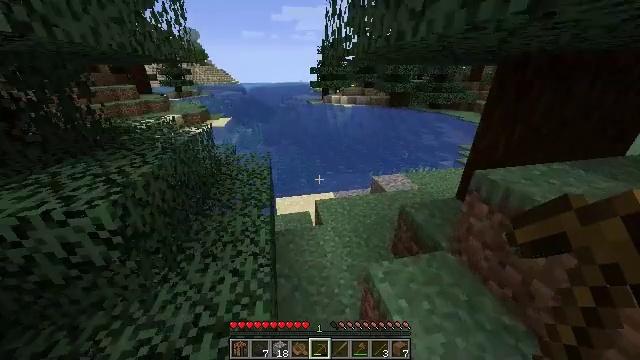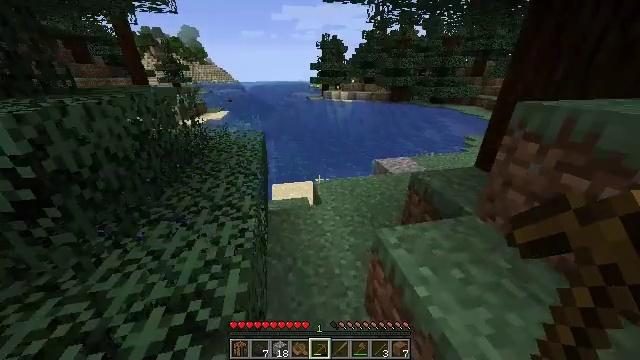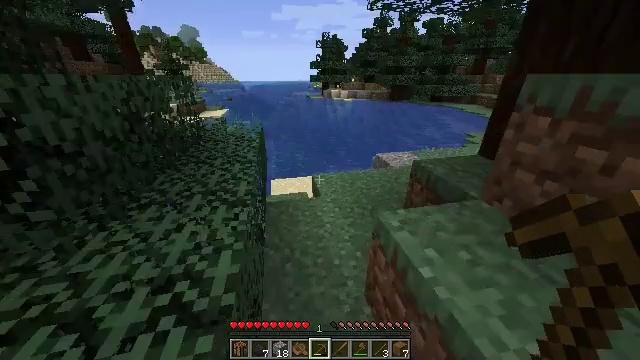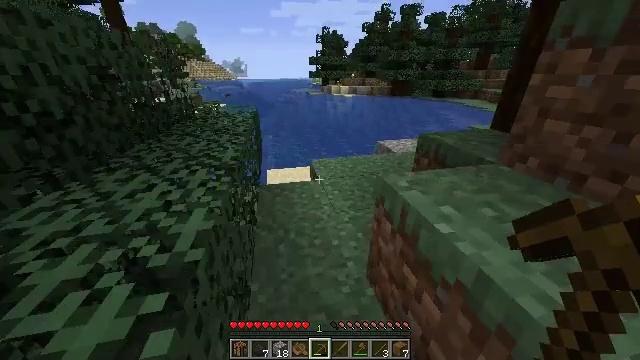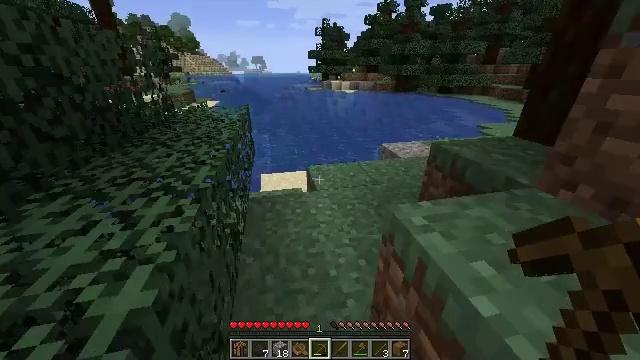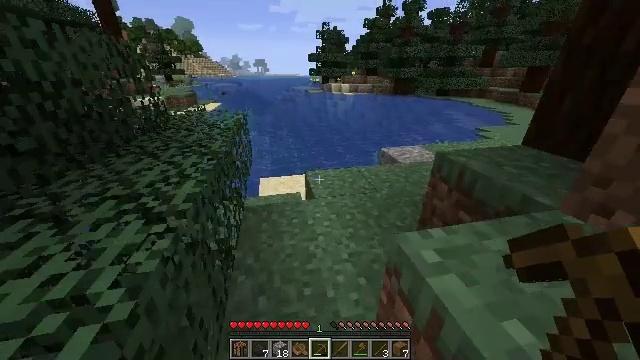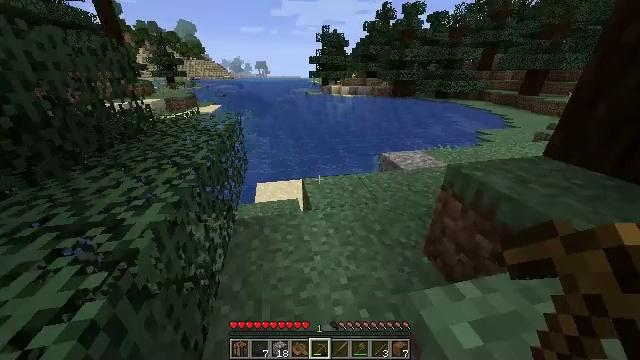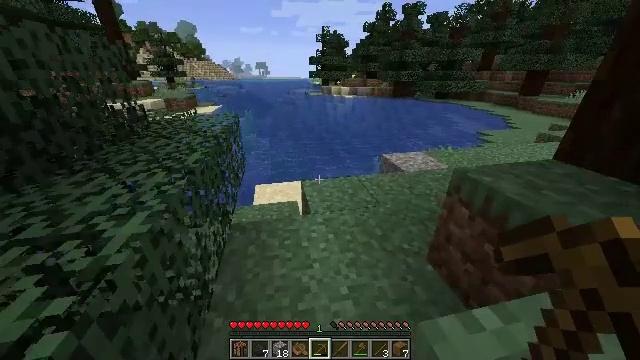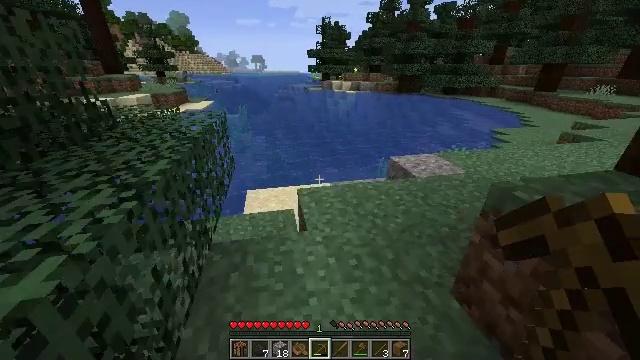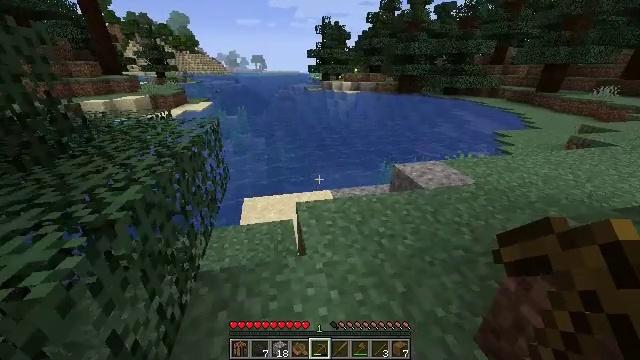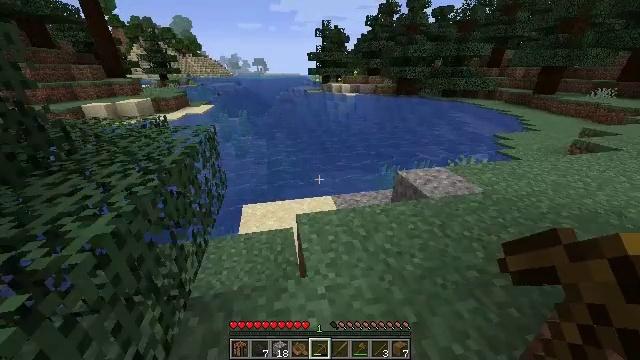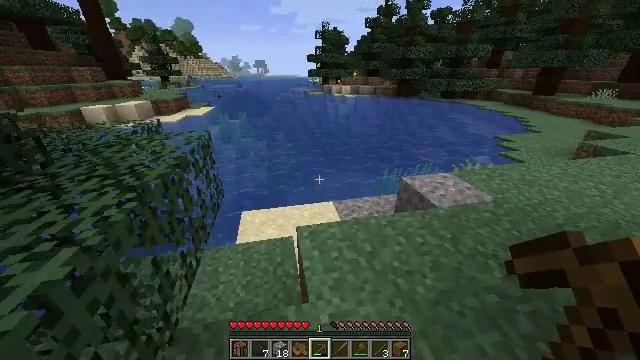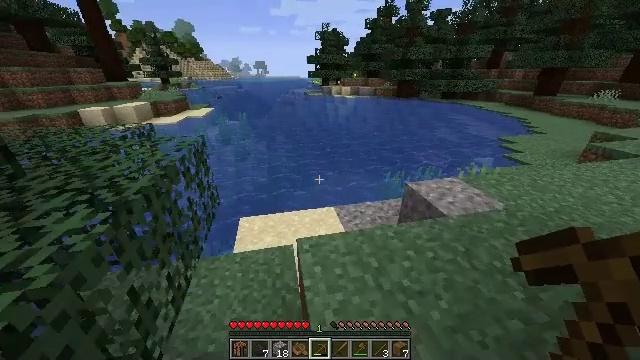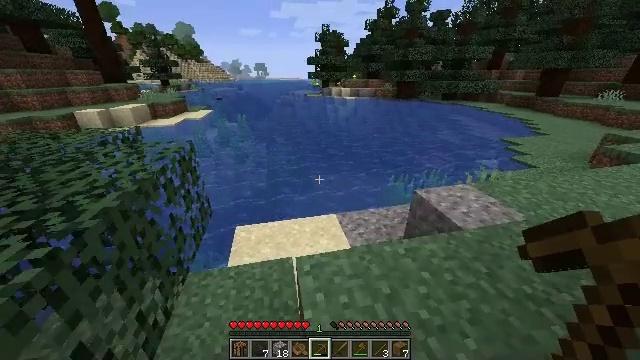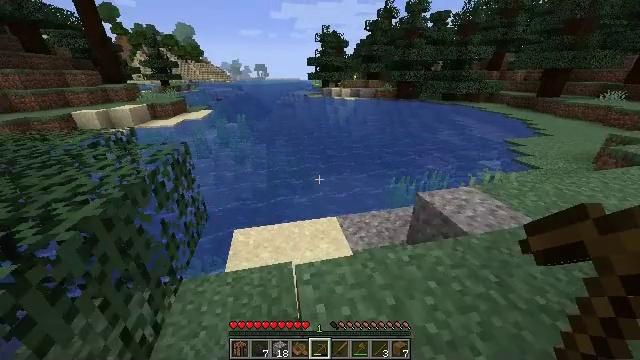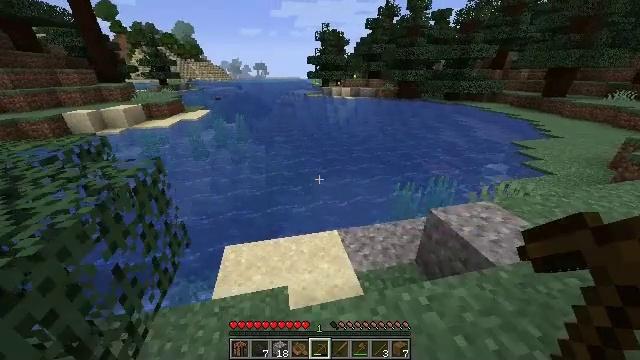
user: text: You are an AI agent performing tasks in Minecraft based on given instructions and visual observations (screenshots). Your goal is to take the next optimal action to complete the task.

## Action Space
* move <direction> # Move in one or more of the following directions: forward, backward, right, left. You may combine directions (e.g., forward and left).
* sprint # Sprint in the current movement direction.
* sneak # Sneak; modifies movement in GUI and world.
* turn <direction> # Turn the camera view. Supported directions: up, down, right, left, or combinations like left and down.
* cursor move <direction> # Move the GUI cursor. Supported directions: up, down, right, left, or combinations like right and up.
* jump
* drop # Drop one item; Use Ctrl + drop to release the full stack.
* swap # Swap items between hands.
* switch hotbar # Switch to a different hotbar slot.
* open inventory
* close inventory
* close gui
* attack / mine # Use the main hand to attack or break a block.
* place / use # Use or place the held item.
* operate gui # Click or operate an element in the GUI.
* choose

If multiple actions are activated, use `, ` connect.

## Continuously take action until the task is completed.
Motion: motion action
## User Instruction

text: Hunt fish.
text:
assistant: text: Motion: move forward, sprint
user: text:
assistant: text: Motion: move forward, sprint
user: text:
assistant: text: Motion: move forward, sprint
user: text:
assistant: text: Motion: move forward, sprint
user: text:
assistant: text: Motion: move forward, sprint
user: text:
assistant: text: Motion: move forward, sprint
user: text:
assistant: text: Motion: move forward, sprint
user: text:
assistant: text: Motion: move forward, sprint
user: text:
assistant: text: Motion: move forward, sprint
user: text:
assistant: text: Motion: move forward, sprint
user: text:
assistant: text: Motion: move forward, sprint
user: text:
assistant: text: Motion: move forward, sprint
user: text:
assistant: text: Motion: move forward, sprint
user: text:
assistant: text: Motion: move forward, sprint
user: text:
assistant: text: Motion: move forward, sprint
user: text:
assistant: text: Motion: move forward, sprint
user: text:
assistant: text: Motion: move forward, sprint
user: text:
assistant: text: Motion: move forward and move right, sprint, turn right and up
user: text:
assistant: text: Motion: move forward and move right, sprint, turn right and up
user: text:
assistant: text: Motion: move forward and move right, turn right
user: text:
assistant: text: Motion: move forward and move right, sprint, turn right
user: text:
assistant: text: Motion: move forward and move right, sprint
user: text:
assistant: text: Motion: move forward and move right, sprint
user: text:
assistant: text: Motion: move forward and move right, sprint
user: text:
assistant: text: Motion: move forward and move right, sprint
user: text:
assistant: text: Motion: move forward, sprint
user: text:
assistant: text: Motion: move forward, sprint
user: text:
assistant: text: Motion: move forward, sprint
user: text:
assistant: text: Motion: move forward, sprint
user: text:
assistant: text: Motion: move forward, sprint